Question: I am developing the user interface for a embedded device. I have created about 30 ui forms. You have first the Welcome form which loads the database and connects automatically to the available known wifi and all those start up functions. Once everything is loaded the next form to be loaded is the user login
So this is how I go about it, if Login is my second ui
'''
//Instantiating the Login class
Login *myLog = new Login();
//Close the welcome class
this->close();
//open the Login class
myLog->show();
'''
Is this the right way to switch between multiple UI? The software can be imagined like any smart phone device with multiple Icon buttons to open different apps. And each app or folder has a functionality of its own. I have a home button to move back to main menu homepage and so on. I have used the above given code to switch between various ui forms and I am not sure if this is the way to go about it. I am very new to Qt and I was asked to do this task within 2 weeks and I created the easiest way I found. Is there a better way to go about it?
Any help or guidelines is appreciated. If you could give me links to understand better it would be great
Thank you
EDIT

Every ui form has a short cut panel for direct access to login, main menu, settings-power options, wifi options (within settings). The layout flow shown under 1 is similar to 2, 3 and settings. Sorry for the ugly image. The two way arrow indicates i can switch back and forth. The single arrow shows linear movement.
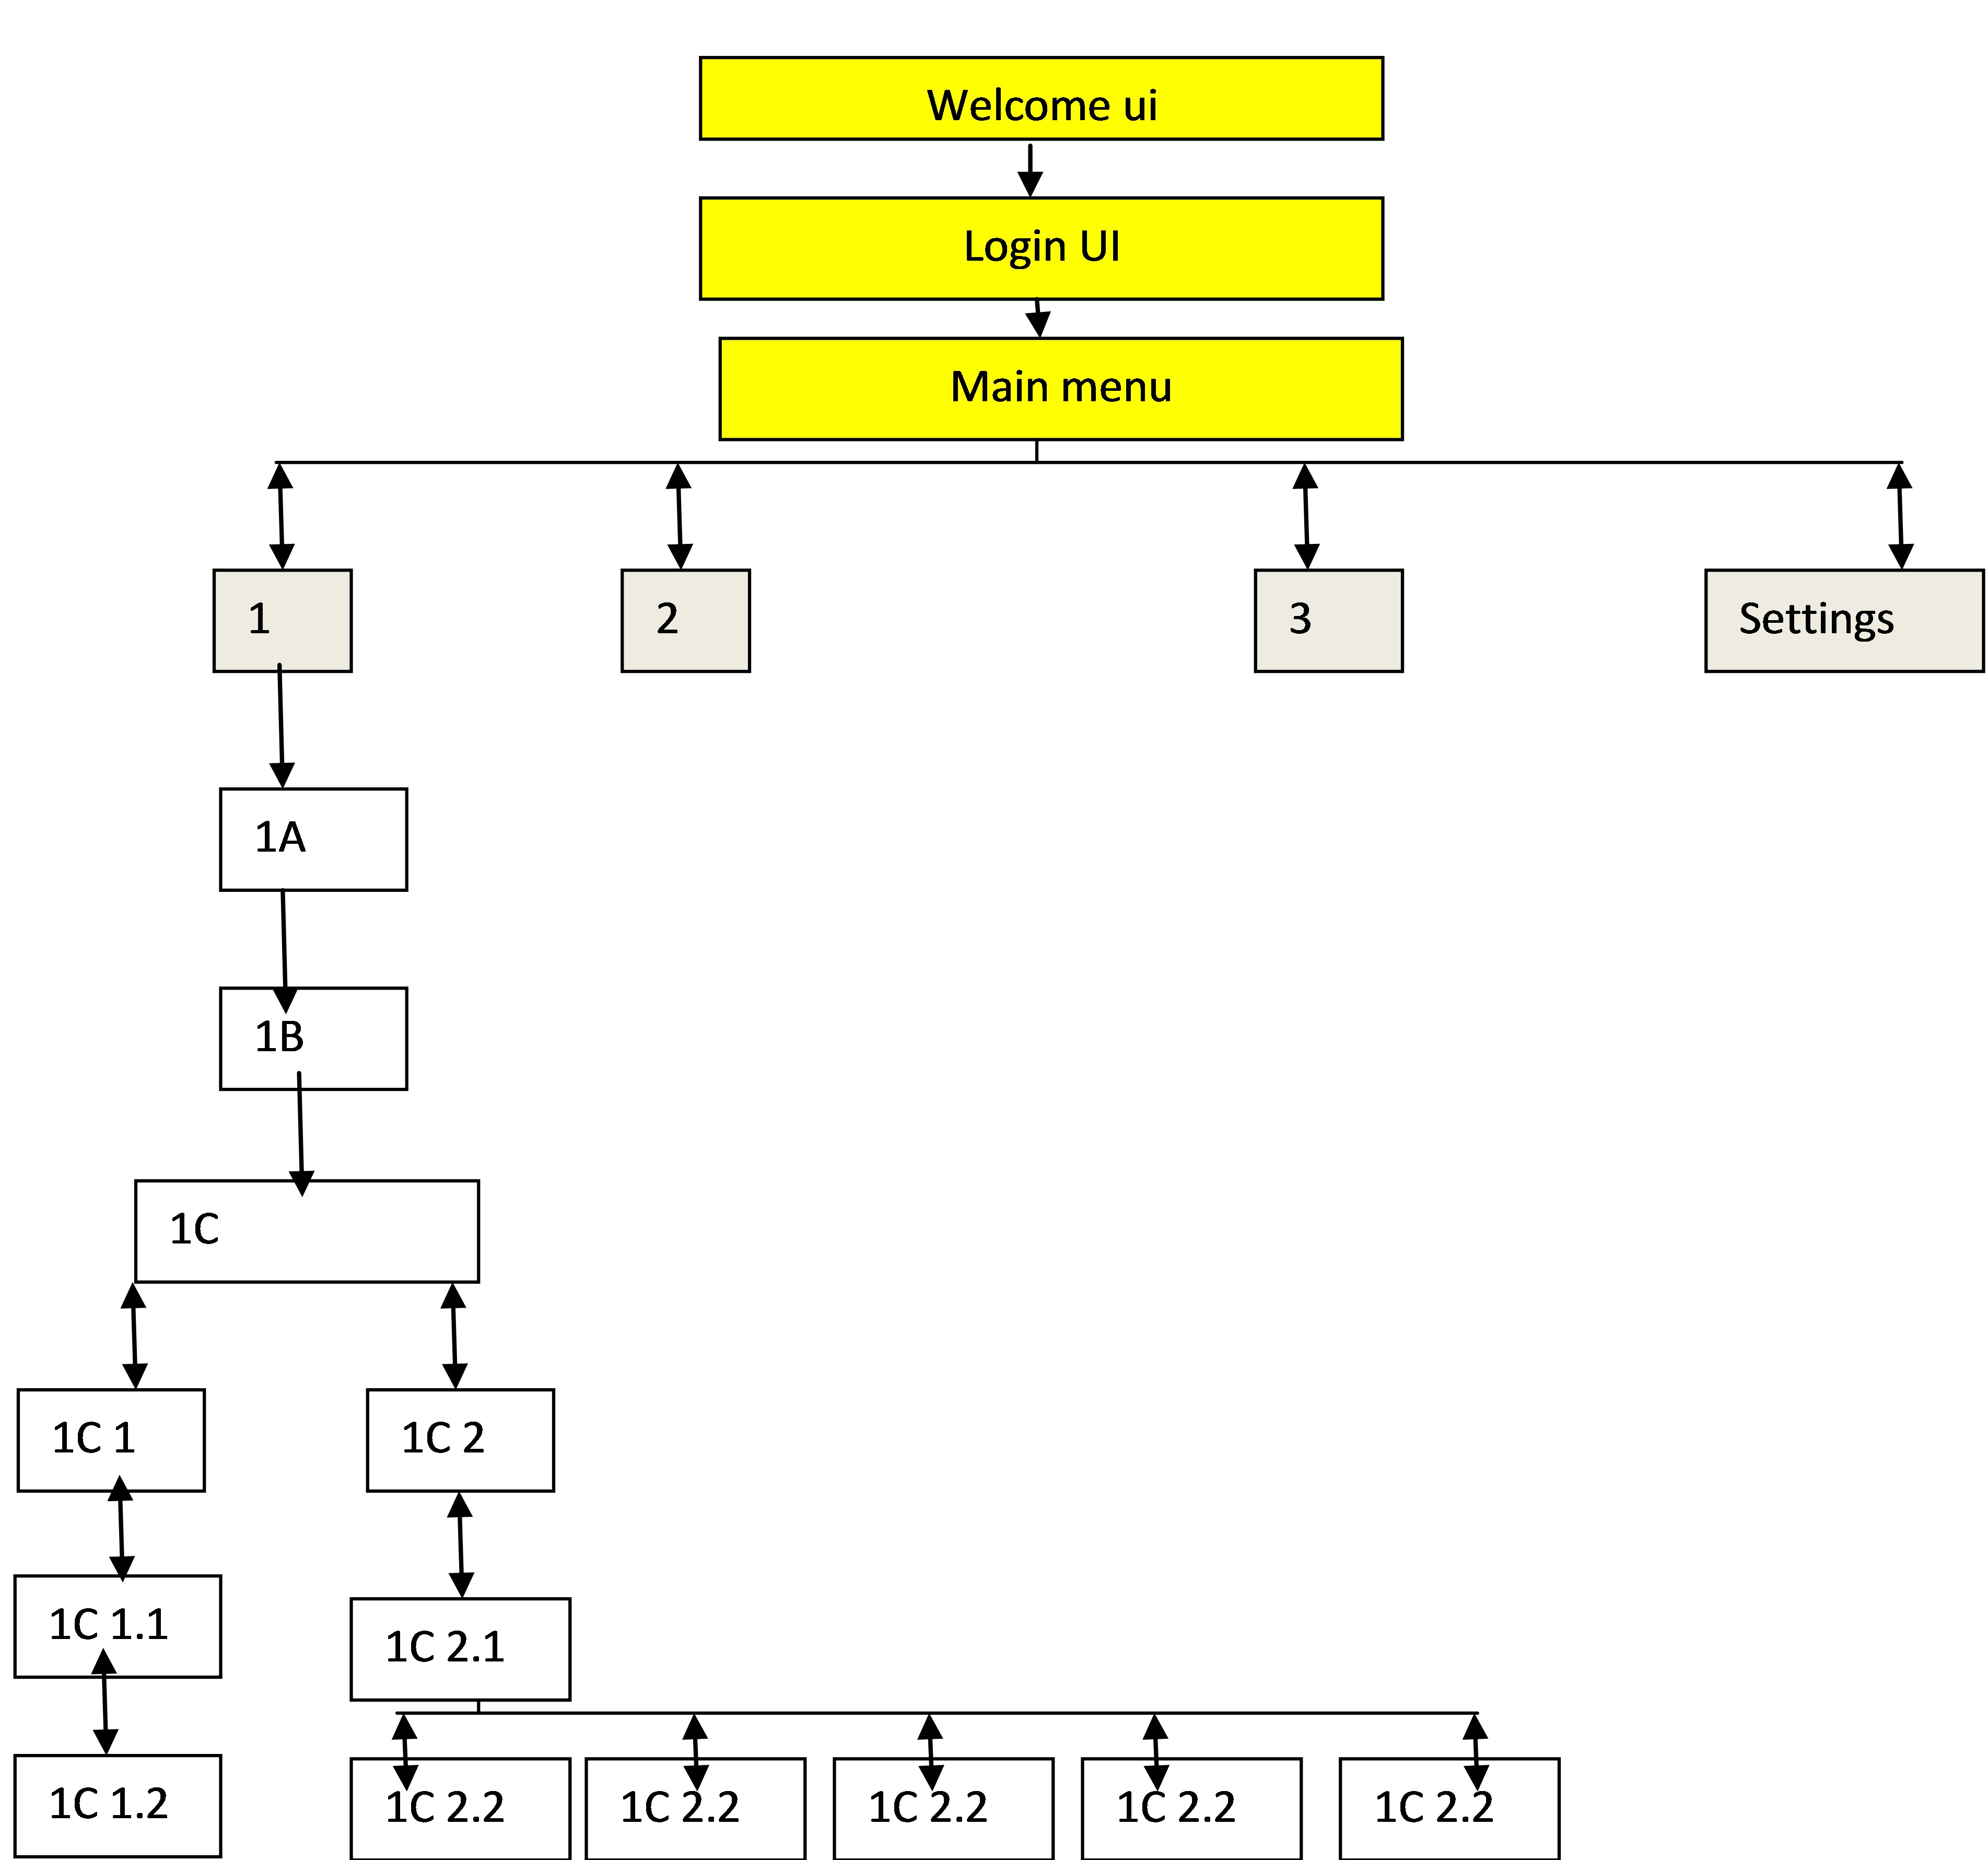
Answer: > Is there a better way to go about it?
I think so.
As noted in the comment, I would use a <URL> myself.
I think this blog post explains how to establish "Home", "First" and so forth widgets inside it. This should be useful for you:
<URL>